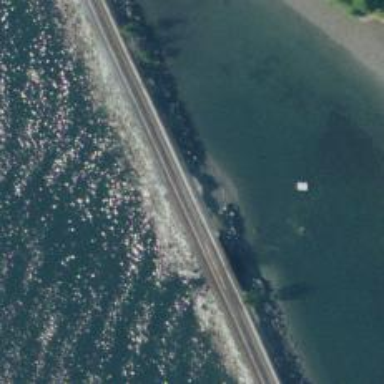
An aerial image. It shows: Railway bridge over siding rail service.